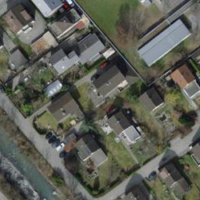
EUNIS habitat code: 54
Species observed at this site:
Geranium sanguineum
Stachys palustris
Primula veris